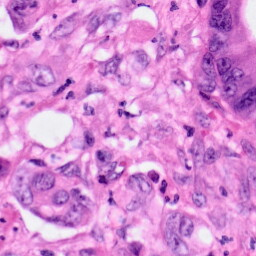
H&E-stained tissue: Pancreatic